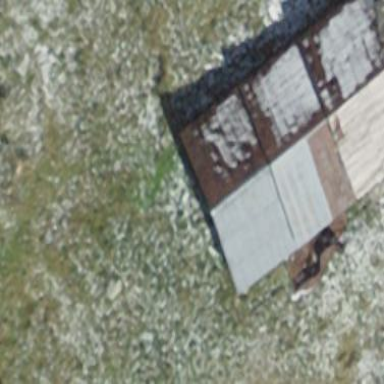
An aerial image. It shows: Weather shelter house providing protection and comfort.